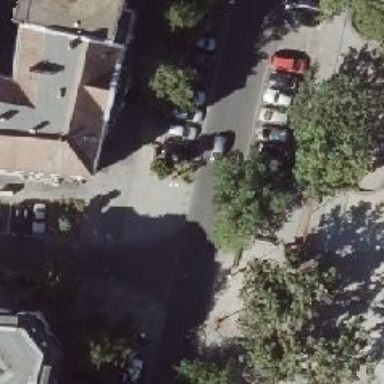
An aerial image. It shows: Residential road with asphalt surface. There are separate sidewalks and parking lanes on both sides.